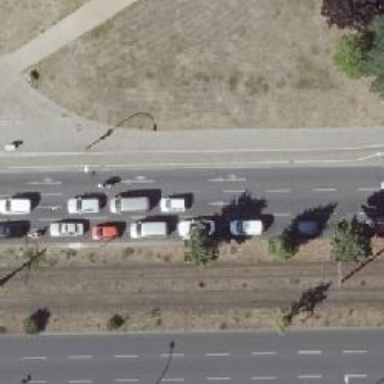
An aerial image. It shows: Primary highway with asphalt surface and cycle track on the right side. The road is dual carriageway.